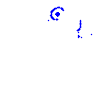
Particle: kaon